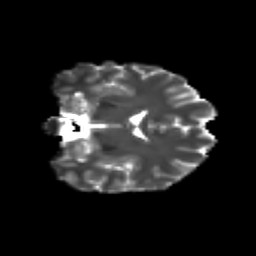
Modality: T2w
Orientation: coronal
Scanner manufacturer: siemens
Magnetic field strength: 3 T
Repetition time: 9.2 s
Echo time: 0.084 s